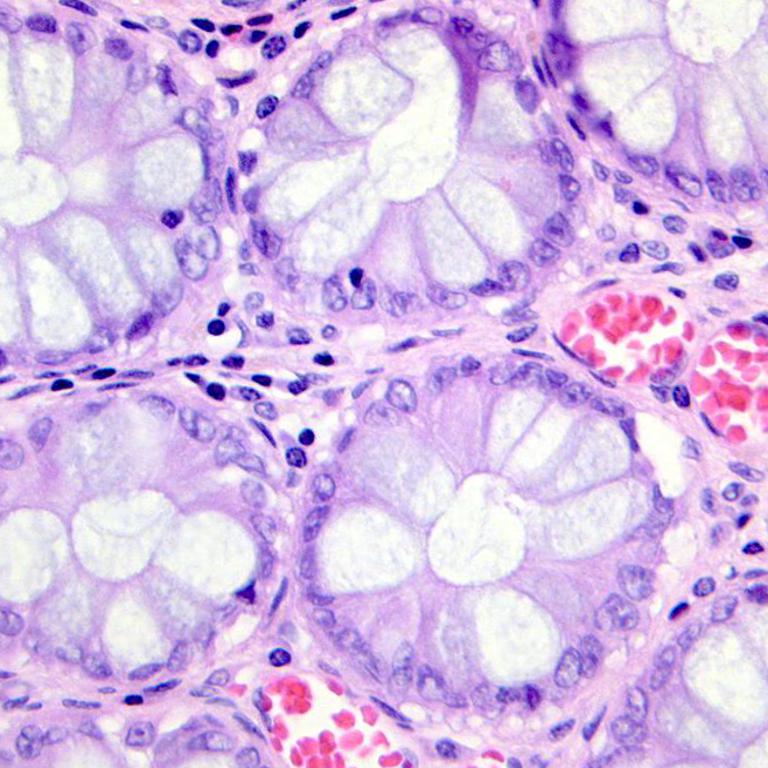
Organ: colon
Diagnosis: benign